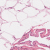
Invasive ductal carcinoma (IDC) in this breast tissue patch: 0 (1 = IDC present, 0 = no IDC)